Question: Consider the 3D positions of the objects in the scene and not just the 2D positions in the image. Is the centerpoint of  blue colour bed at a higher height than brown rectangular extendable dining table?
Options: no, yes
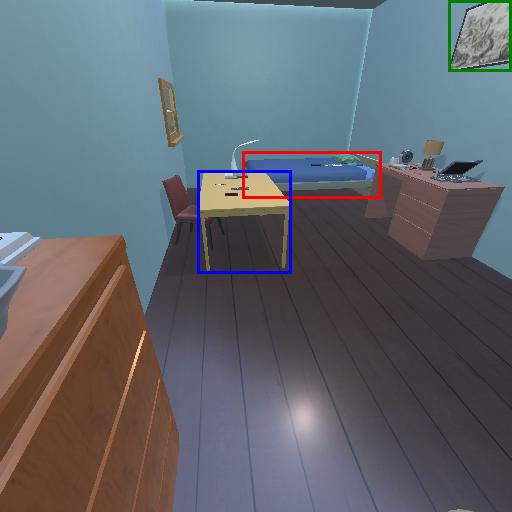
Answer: no